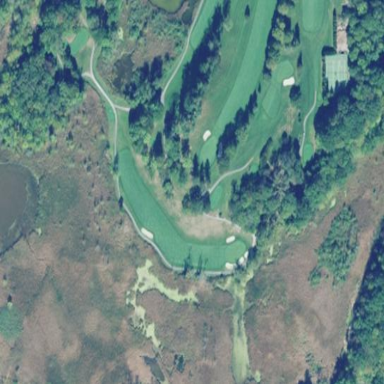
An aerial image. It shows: Scenic golf fairway.